Question: I need to populate a drop-down list on a form with dates for all Mondays in the next year?
What is the best way to do this? With a MySQL table populated with dates or is there a smarter method of generating these dates without the need for MySQL?
Desired output would be something like:

The value of the selected option would just be the date commencing, so for the first option in the image, '11 Mar 13' would be the value.
Thanks for the help and apologies if this is a silly question.
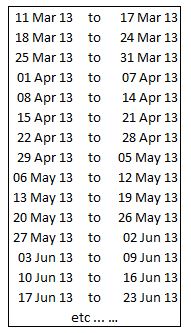
Answer: Modified to support passing in a start date rather than simply a year
'''
function getDays($year, $startMonth=1, $startDay=1, $dayOfWeek='monday') {
$start = new DateTime(
sprintf('%04d-%02d-%02d', $year, $startMonth, $startDay)
);
$start->modify($dayOfWeek);
$end = new DateTime(
sprintf('%04d-12-31', $year)
);
$end->modify( '+1 day' );
$interval = new DateInterval('P1W');
$period = new DatePeriod($start, $interval, $end);
foreach ($period as $dt) {
echo $dt->format("d/m/Y") . '<br />';
}
}
getDays(2013, 3, 12, 'monday');
'''
Formatting of the output as a dropdown should be a straightforward exercise